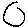
Label: circle